Question: Consider the following code (from a performance report):

This is part of a property notificiation listener component. The method 'OnItemPropertyChanged' is a private instance-bound method with the 'PropertyChangedEventHandler' signature. This method is called around 100.000 times and is causing significant delays in the application.
Are there performance considerations related to (un)subscribing events? Is there an explanation to why this would cause such a performance hit?
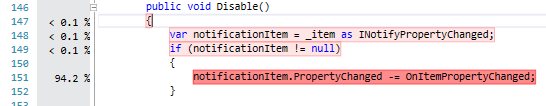
Answer: With regards to the design flaw that many comments suggest: we have strongly opinioned users that will not sway from putting an object graph with 100k objects as a whole into the user interface; this is part of an ongoing improvement process and will hopefully be resolved in the future.
There was no significant difference between the 'sharedHandler' and 'Method' reference being passed to the unsubscription operator.
Using the <URL>.